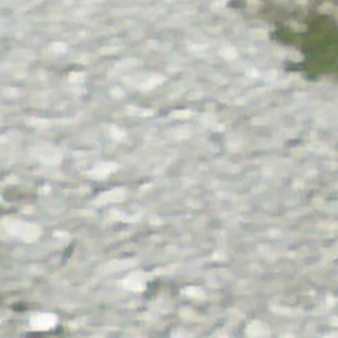
Label: other